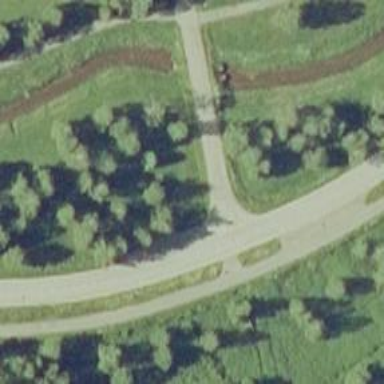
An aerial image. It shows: Asphalt cycleway.